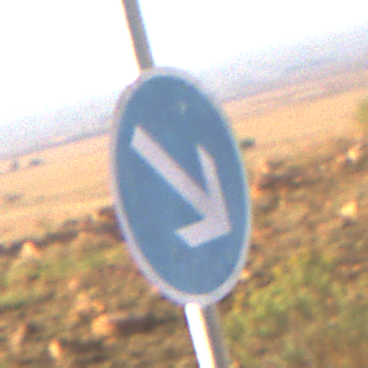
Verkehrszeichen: VorgeschriebeneVorbeifahrtRechts
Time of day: MorningAfternoon
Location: Outdoor (Nature)
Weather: Clear
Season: NotSpecified
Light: Natural